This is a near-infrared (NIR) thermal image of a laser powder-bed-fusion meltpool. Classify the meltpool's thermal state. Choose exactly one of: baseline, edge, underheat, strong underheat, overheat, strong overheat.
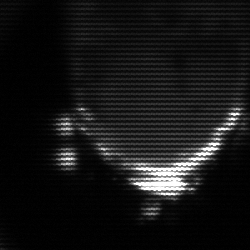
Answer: edge